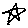
Label: star